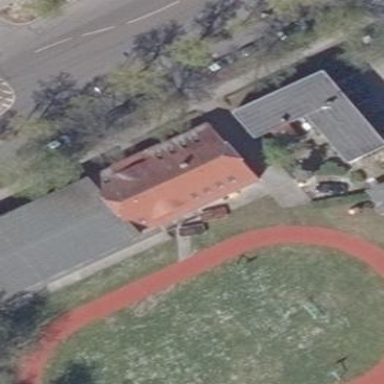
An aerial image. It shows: Apartment building with half-hipped roof made of roof tiles.